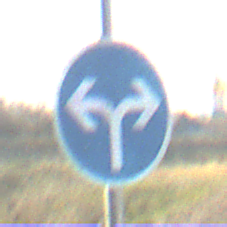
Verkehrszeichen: VorgeschriebeneFahrtrichtungRechtsOderLinks
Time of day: MorningAfternoon
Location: Outdoor (Nature)
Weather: Clear
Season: NotSpecified
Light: Natural